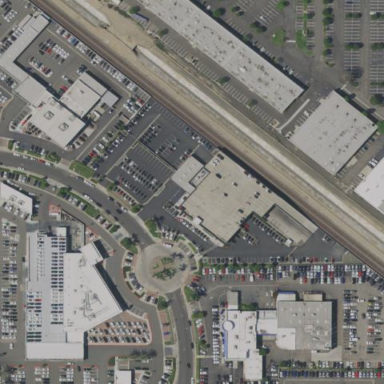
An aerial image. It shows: Retail area with car shop.